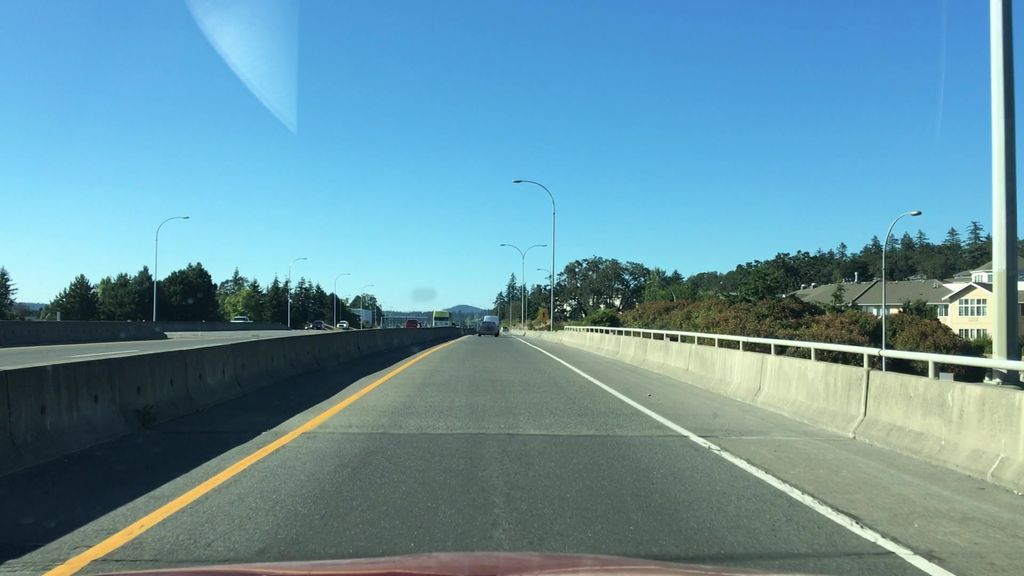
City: victoria